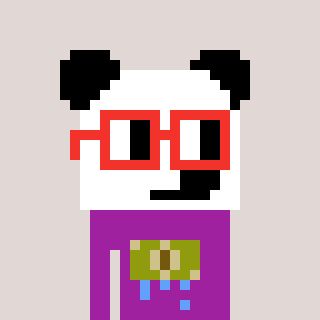
a pixel art character with square red glasses, a panda-shaped head and a magenta-colored body on a warm background